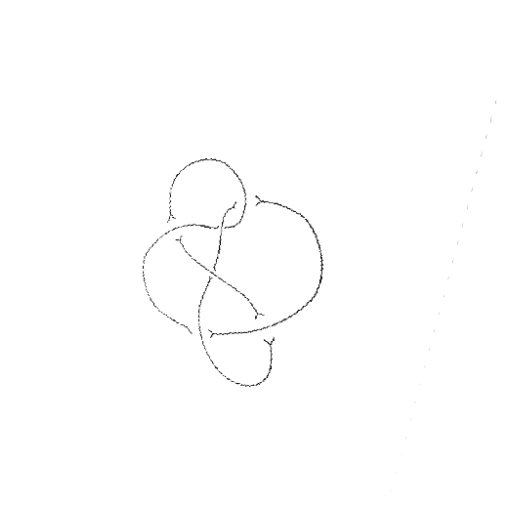
Crossing number: 6